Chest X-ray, PA view. Patient: 26 years old, sex M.
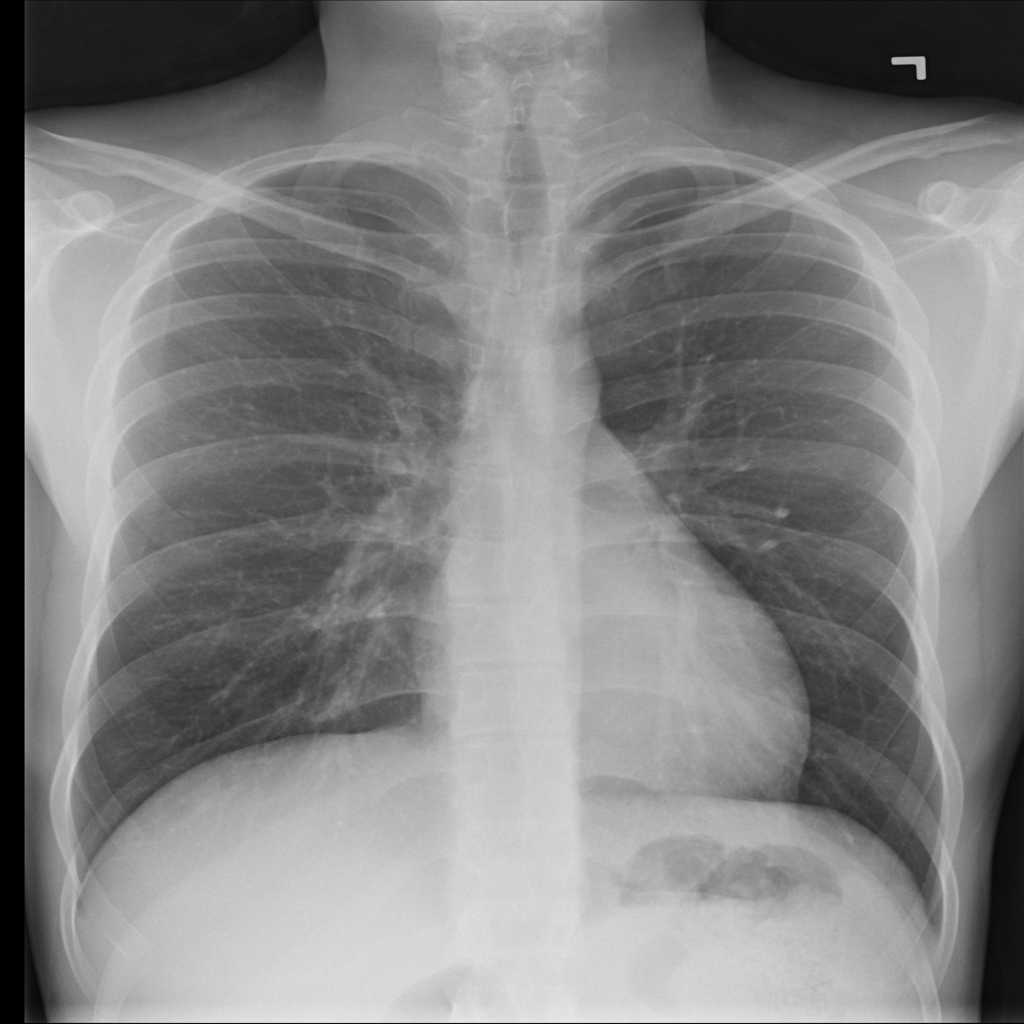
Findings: No Finding